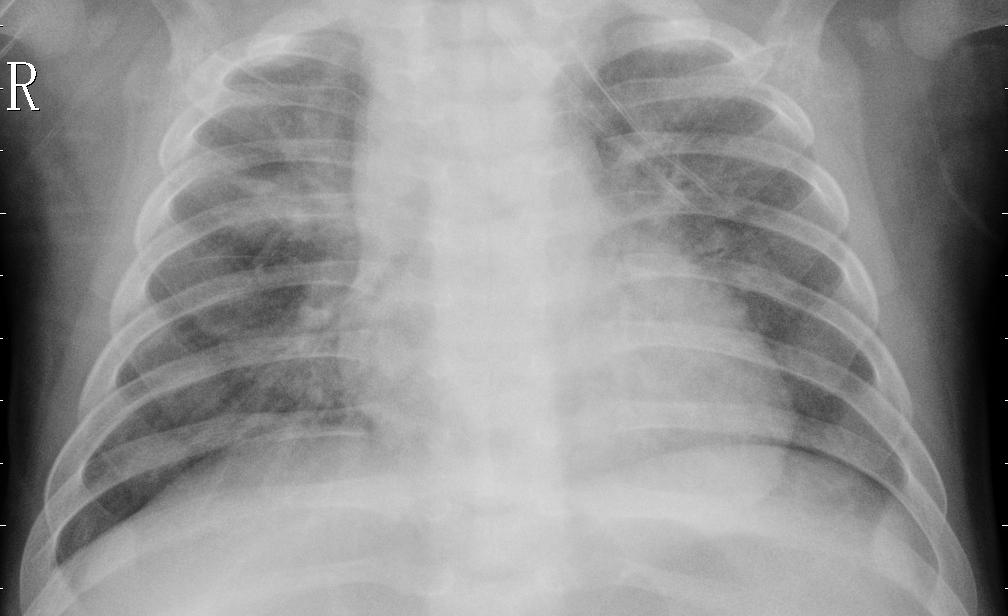
Diagnosis: PNEUMONIA